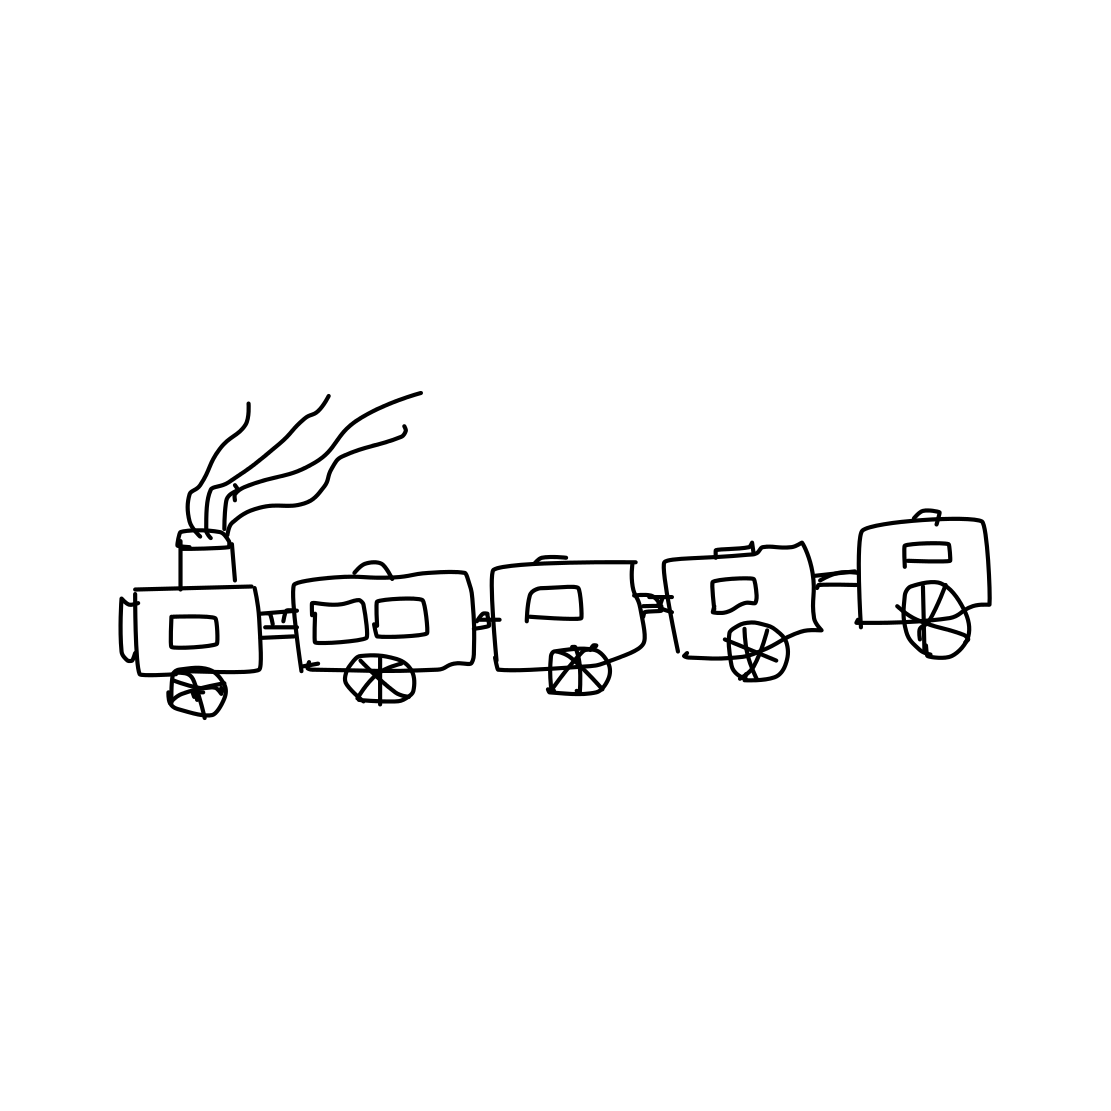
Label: train